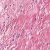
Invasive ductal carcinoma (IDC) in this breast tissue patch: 0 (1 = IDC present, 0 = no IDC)